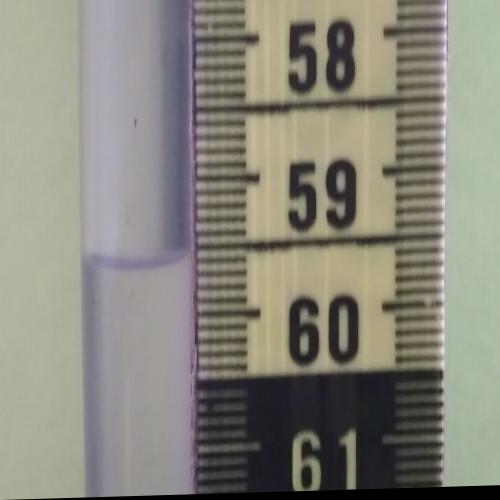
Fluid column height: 59.6 cm